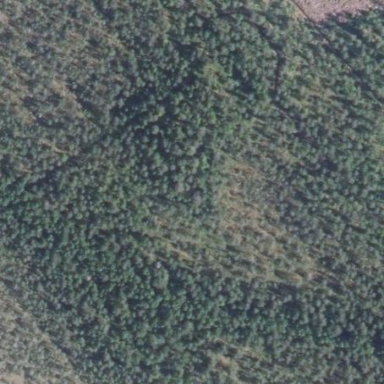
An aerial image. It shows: Woodland consisting mainly of needle-leaved trees.